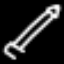
Label: pencil